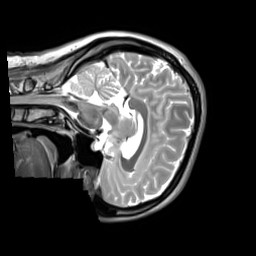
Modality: T2w
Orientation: sagittal
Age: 26
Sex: female
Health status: ill
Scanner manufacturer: siemens
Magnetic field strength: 3 T
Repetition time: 2.8 s
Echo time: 0.326 s